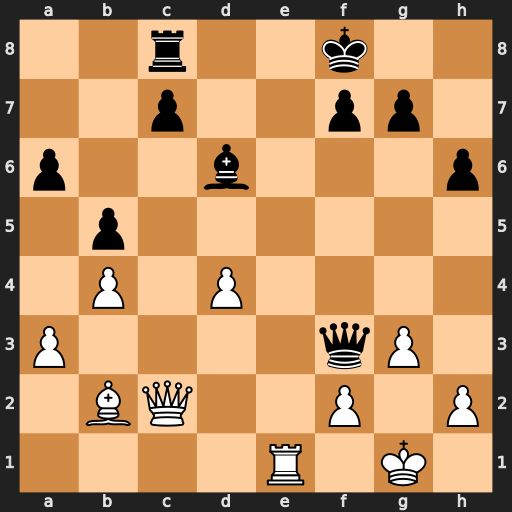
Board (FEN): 2r2k2/2p2pp1/p2b3p/1p6/1P1P4/P4qP1/1BQ2P1P/4R1K1
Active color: w
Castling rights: -
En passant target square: -
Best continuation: Qh7 f6 Qh8+ Kf7 Qxc8